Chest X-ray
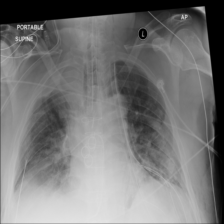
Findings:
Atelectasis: negative
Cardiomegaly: negative
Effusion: negative
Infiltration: positive
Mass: negative
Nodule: negative
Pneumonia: negative
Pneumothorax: negative
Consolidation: negative
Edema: negative
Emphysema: negative
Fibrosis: negative
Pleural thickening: negative
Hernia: negative